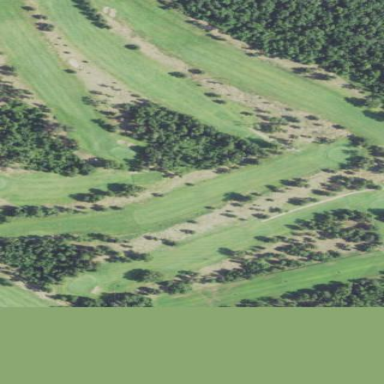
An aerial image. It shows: Golf course surrounded by greenery.